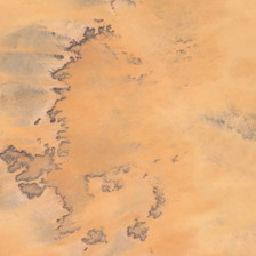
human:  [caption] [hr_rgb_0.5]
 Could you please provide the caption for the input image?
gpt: The desert has a jagged black outline.

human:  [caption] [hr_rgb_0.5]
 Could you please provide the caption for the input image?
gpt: There is a uneven black outline on the desert.

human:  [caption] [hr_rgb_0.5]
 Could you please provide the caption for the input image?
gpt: the are some mountain covered by the orand sand in the desert .

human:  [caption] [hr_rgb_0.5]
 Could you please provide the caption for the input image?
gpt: There are jagged black contours in the desert.

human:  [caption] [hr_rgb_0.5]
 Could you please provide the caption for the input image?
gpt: There's a black shape carved into the desert.